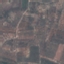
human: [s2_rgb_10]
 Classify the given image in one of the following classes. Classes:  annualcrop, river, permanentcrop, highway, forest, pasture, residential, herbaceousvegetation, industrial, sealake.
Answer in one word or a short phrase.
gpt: PermanentCrop